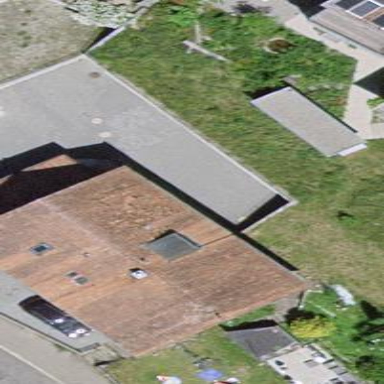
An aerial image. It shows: Group of garages.